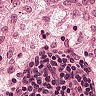
Metastatic tissue present: no